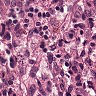
Metastatic tissue present: yes